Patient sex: M
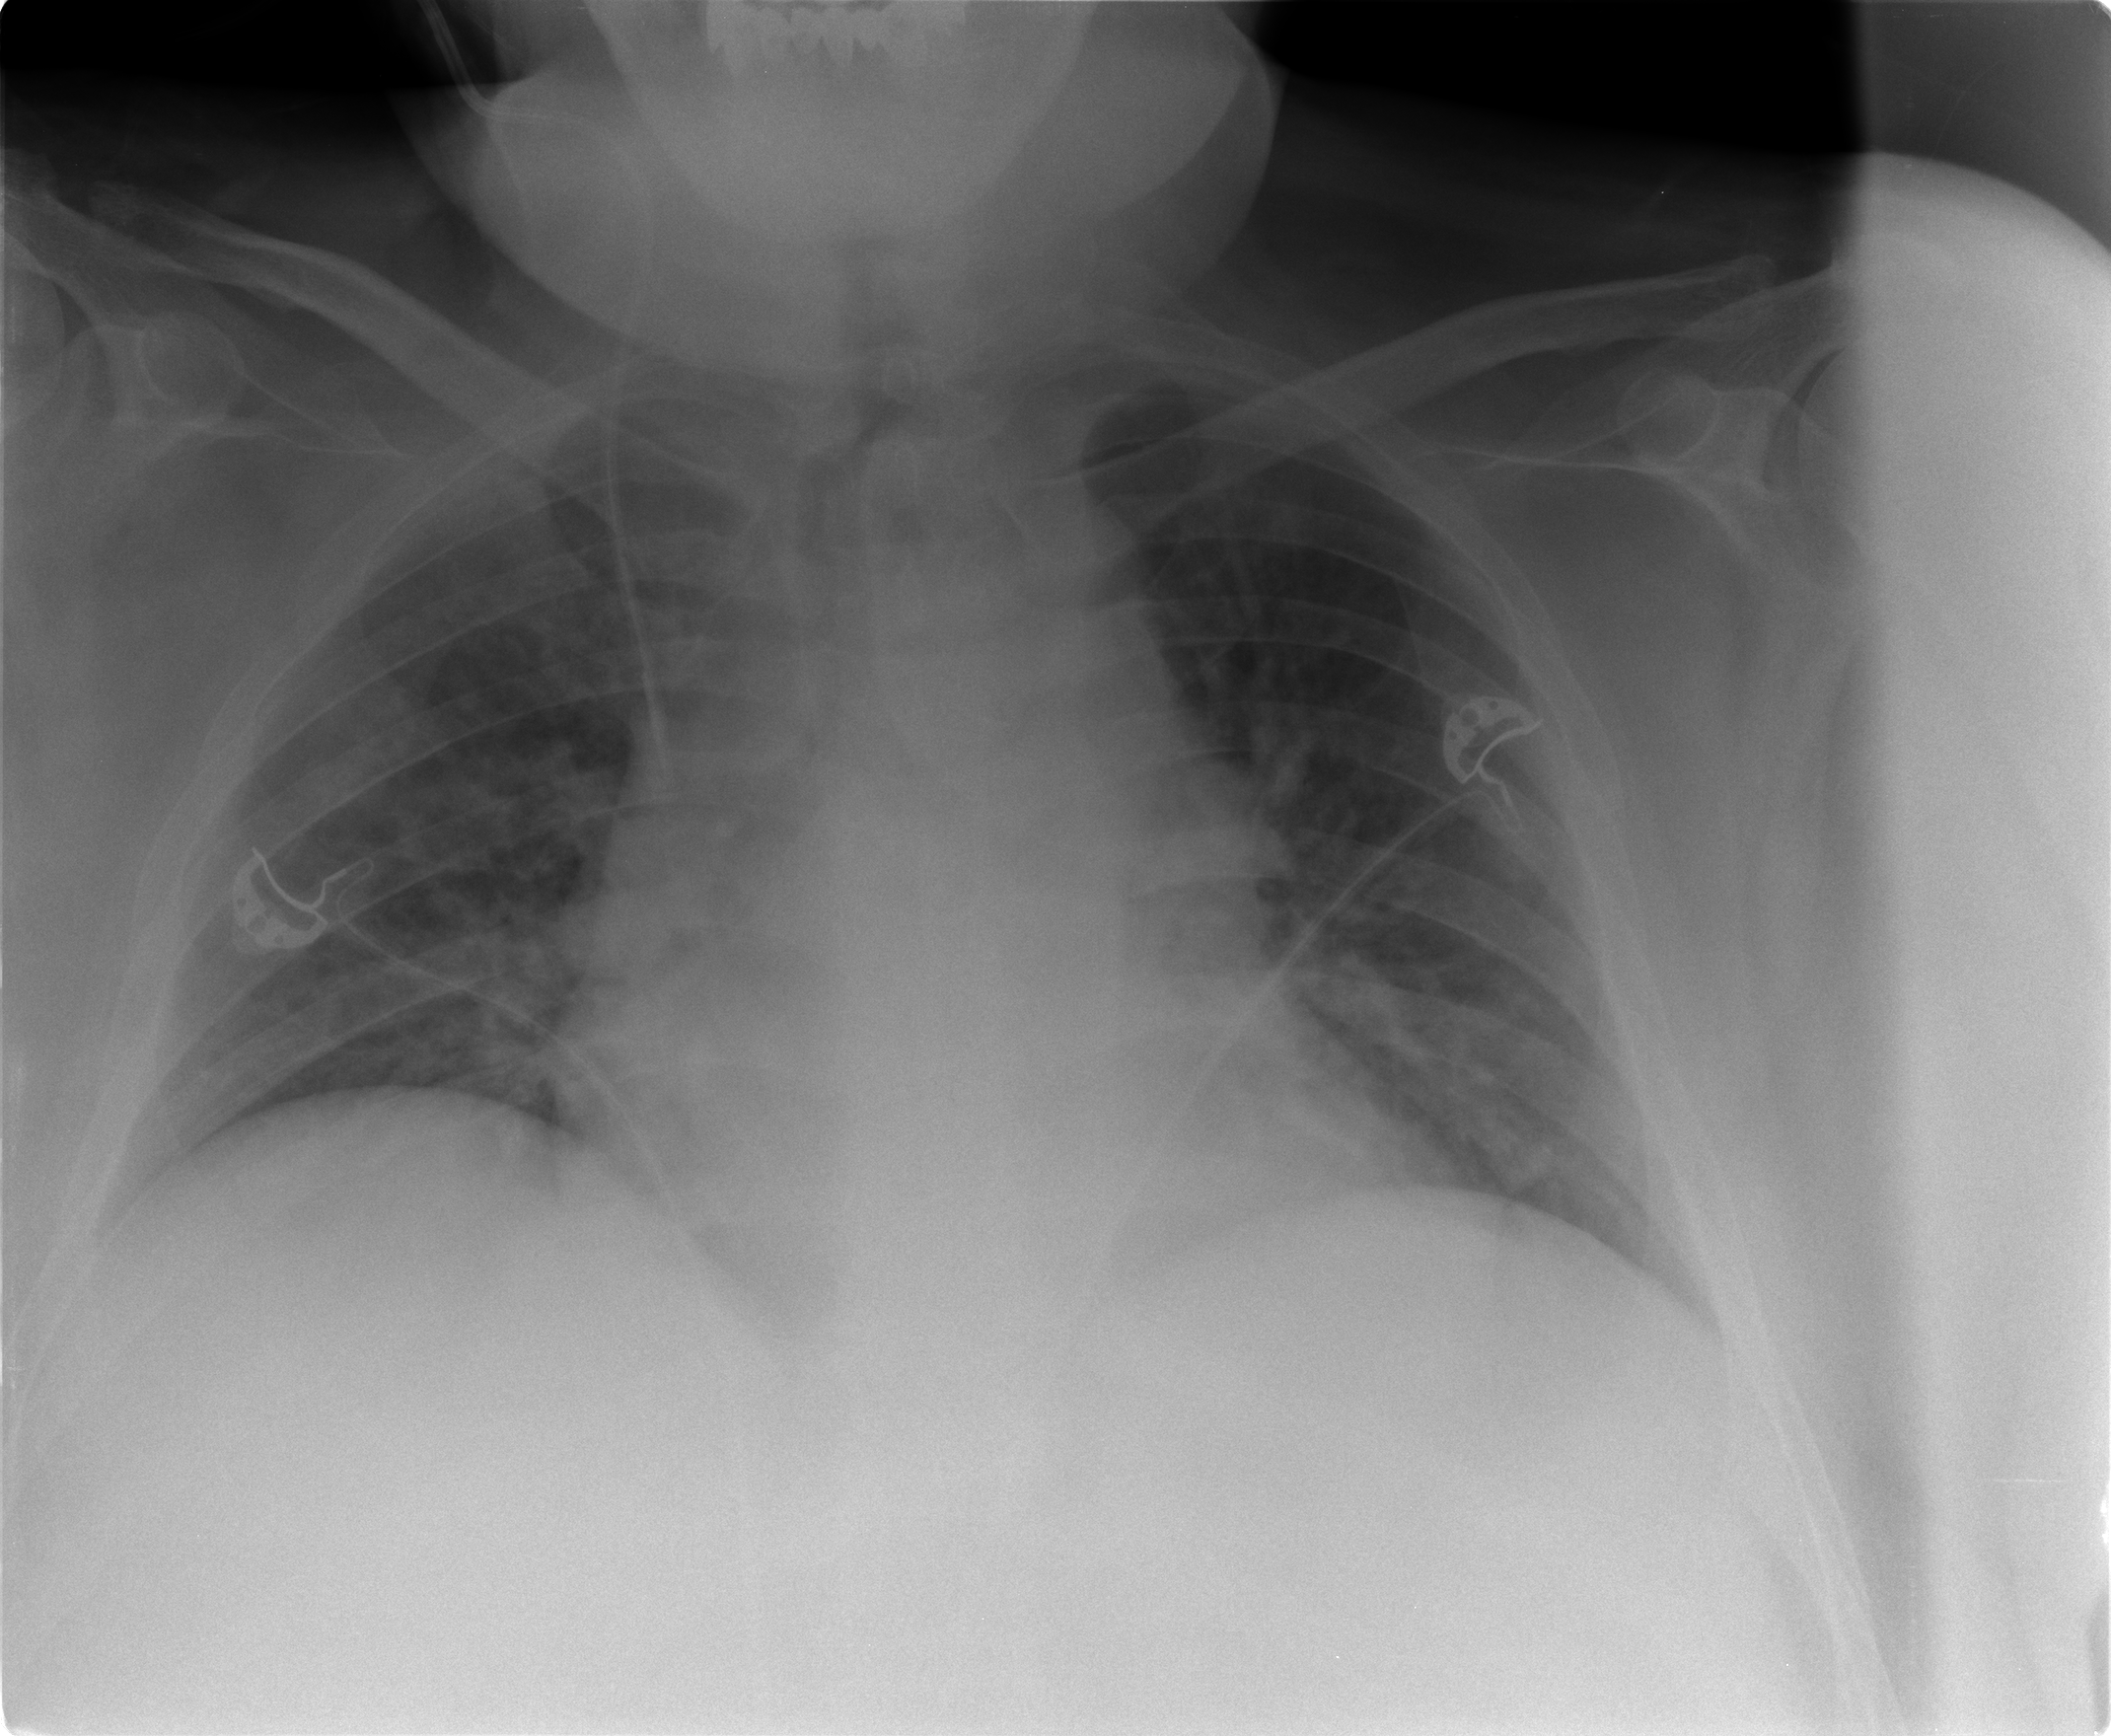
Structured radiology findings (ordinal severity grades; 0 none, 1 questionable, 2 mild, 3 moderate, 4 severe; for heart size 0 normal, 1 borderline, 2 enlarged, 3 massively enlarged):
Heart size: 2
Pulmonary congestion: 2
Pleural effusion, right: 0
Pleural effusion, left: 1
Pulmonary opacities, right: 0
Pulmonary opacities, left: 1
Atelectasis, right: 2
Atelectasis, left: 2